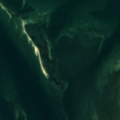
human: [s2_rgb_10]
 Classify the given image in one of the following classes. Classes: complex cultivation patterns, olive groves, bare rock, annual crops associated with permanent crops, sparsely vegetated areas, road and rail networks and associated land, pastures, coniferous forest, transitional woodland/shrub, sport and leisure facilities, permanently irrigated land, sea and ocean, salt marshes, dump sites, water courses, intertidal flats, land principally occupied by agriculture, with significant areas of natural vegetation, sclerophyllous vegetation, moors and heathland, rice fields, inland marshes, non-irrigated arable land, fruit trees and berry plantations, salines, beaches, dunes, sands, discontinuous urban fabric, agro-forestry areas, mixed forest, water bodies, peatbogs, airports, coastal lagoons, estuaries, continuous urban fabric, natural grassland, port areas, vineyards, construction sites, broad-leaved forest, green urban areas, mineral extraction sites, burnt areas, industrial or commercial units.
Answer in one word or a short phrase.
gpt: estuaries